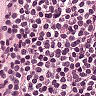
Metastatic tissue present: no